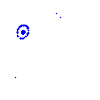
Particle: electron